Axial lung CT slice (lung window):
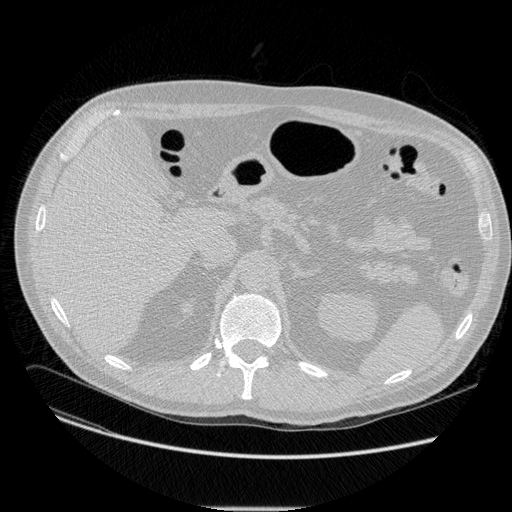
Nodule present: no